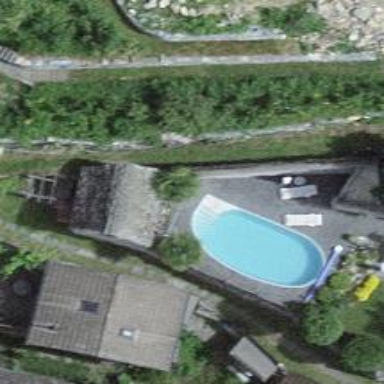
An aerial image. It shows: Swimming pool located in leisure land.